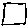
Label: square